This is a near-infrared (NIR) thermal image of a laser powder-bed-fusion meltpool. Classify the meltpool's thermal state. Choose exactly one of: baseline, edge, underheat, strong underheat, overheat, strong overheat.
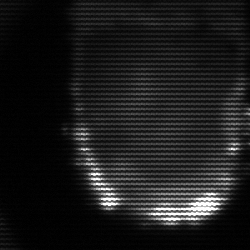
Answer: baseline